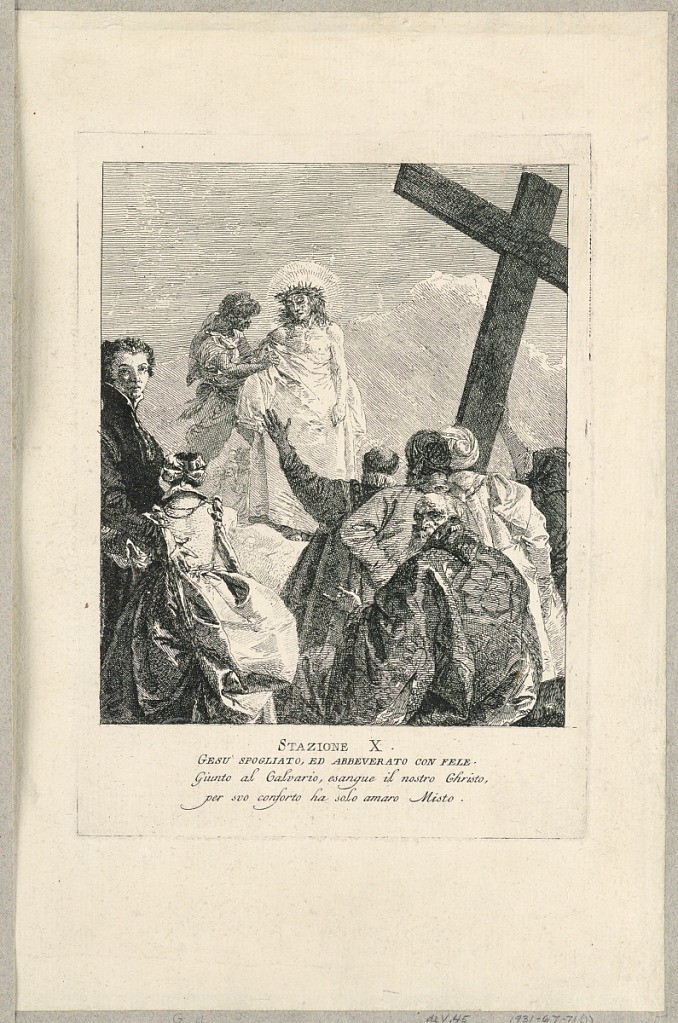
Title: Via crucis - Station X, Jesus Despoiled
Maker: Giovanni Domenico Tiepolo, Italian, 1727 – 1804
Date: ca. 1749
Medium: Etching on cream laid paper
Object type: Print
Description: Only state